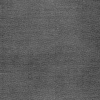
Atmospheric dust classification: dusty